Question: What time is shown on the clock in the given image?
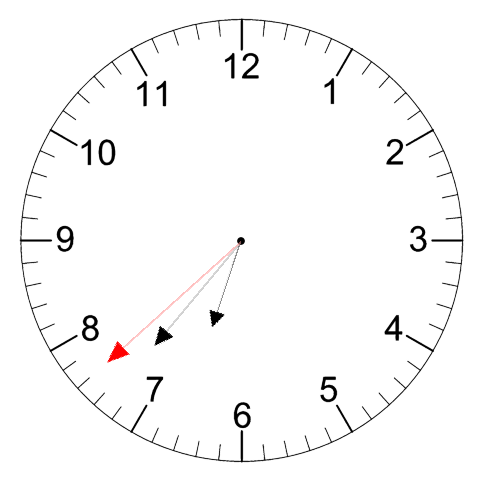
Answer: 06:36:38